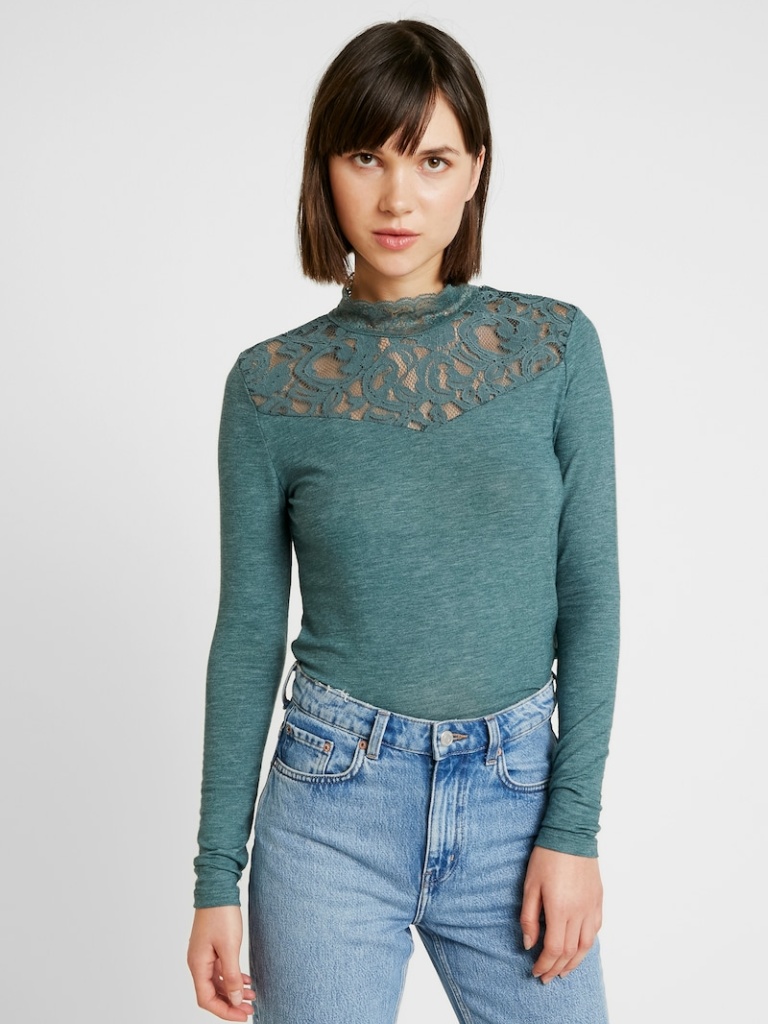
lace tight a long-sleeved with the sleeves down hip length Fully Tucked in high top